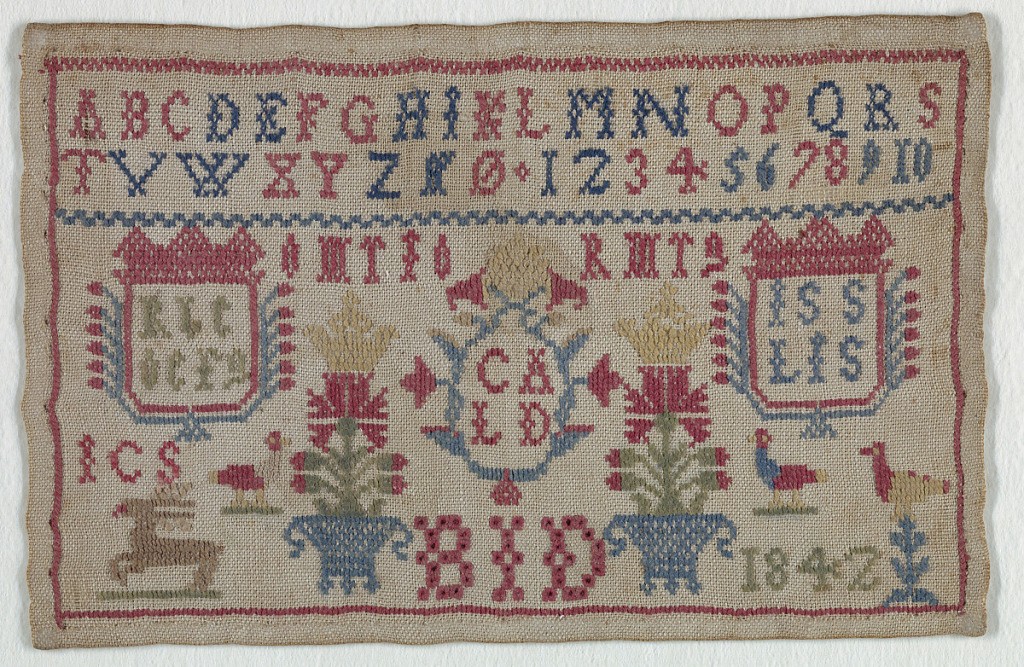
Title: Sampler
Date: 1842
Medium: wool on cotton Technique: cross stitch on plain weave foundation. Counted stitches.
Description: An alphabet (missing the letter "J") and a set of numbers at the top and scattered floral and animal motifs at the bottom with initials.